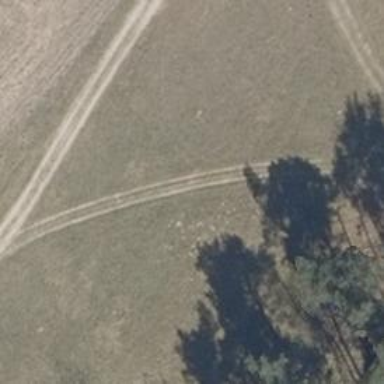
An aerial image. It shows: Grass track with grade4 quality surface.